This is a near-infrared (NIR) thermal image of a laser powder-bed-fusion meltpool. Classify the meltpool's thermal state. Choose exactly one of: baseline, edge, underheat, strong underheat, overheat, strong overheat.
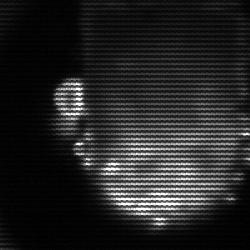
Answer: baseline